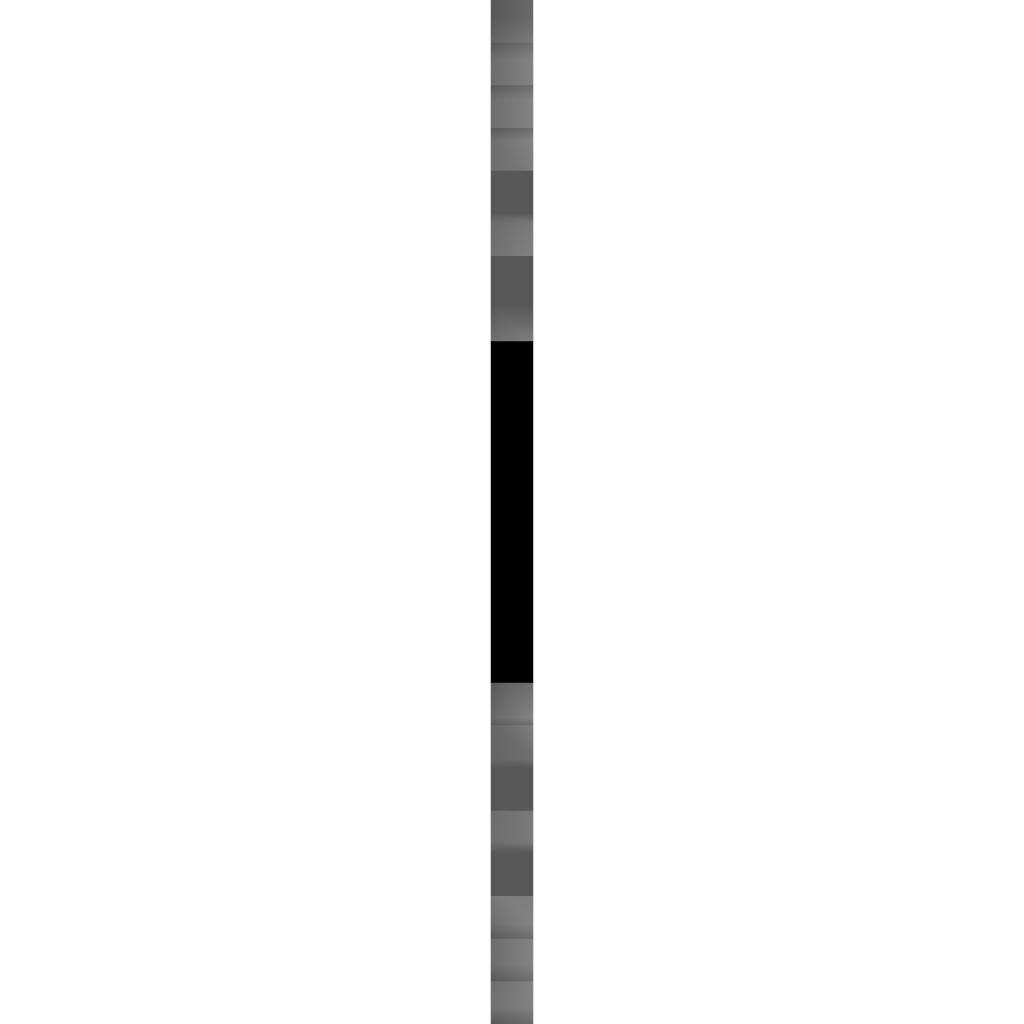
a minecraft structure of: Boo (Ghost) good quality